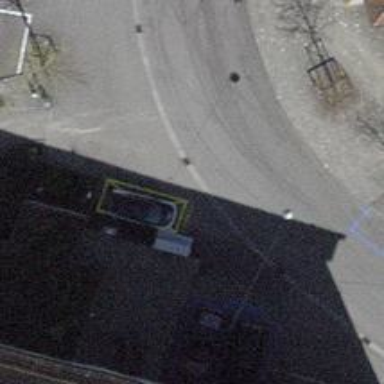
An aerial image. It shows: Charging station.